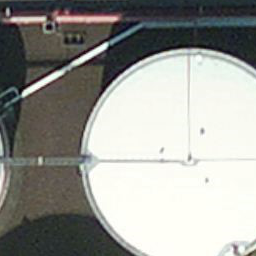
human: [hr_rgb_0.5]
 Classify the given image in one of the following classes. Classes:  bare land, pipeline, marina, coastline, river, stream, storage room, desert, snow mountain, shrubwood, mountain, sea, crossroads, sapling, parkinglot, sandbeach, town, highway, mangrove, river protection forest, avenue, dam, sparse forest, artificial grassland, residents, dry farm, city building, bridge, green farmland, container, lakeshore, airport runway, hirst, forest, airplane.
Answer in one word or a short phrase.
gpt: storage room